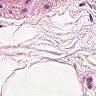
Metastatic tissue present: no